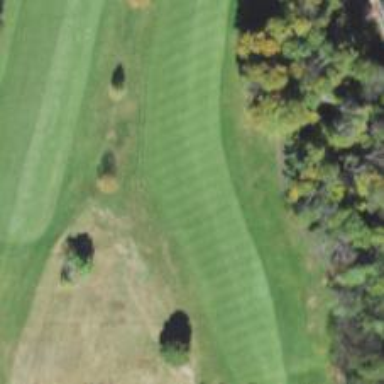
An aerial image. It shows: View of golf hole.